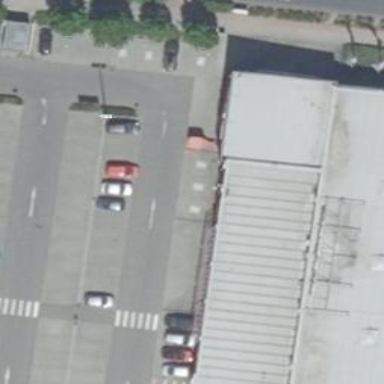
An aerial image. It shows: Fast food establishment.